Question: What do you need help with today?
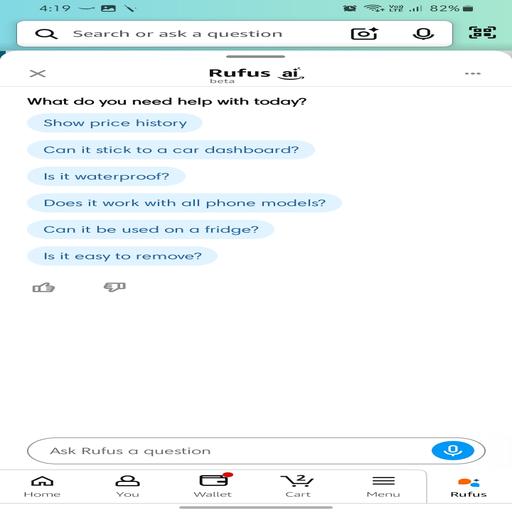
Answer: Ask Rufus question